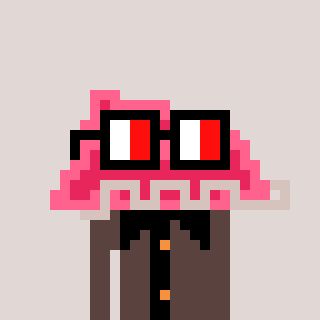
a pixel art character with square glasses with black frames and red eyes, a retainer-shaped head and a darkbrown-colored body on a warm background